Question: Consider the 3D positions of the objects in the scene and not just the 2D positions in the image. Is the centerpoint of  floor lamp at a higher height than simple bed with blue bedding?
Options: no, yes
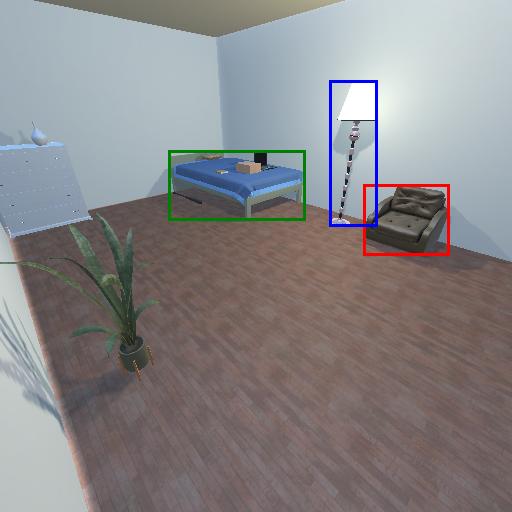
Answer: no